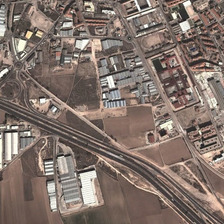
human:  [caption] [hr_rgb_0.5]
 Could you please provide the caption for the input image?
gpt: many buildings and some bareland are in an industrial area .

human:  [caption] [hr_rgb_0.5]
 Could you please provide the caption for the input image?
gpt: many buildings and some bareland are in an industrial area .

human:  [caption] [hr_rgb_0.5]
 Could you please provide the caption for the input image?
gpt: many buildings and some bareland are in an industrial area .

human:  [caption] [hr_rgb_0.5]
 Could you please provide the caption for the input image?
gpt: many buildings and some bareland are in an industrial area .

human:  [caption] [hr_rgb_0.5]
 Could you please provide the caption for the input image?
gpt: many buildings and some bareland are in an industrial area .